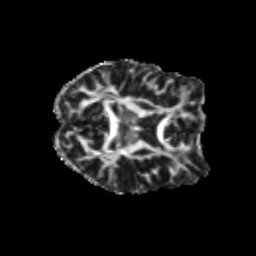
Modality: FA
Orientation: axial
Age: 23
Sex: female
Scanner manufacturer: siemens
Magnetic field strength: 3 T
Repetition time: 3.5 s
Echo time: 0.104 s